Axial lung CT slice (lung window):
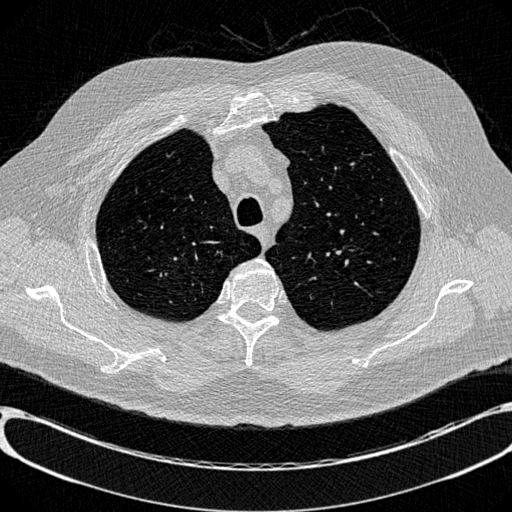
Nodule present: no